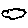
Label: cloud